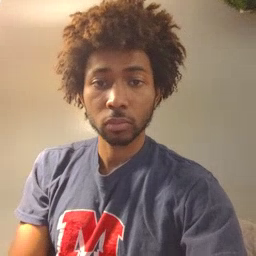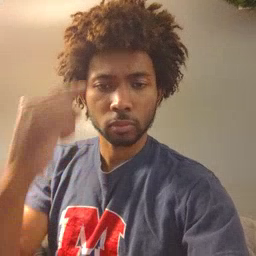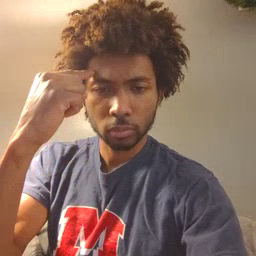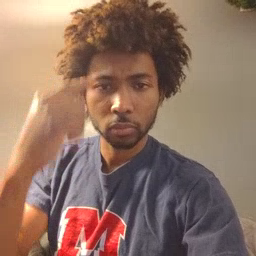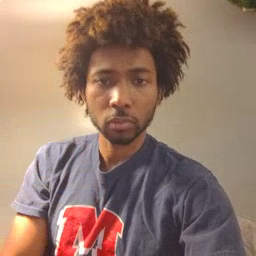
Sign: think